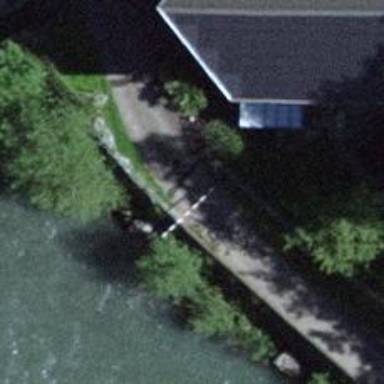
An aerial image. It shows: Lift gate barrier.